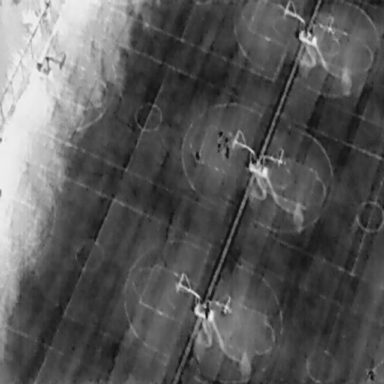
There are six People in the infrared image.